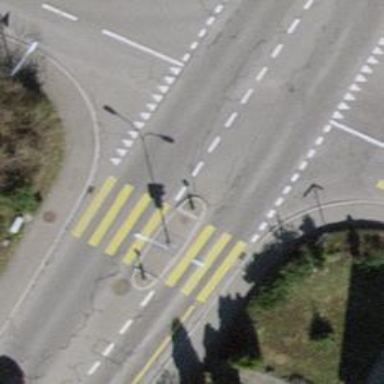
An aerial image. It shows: Marked zebra crossing with pedestrian island.